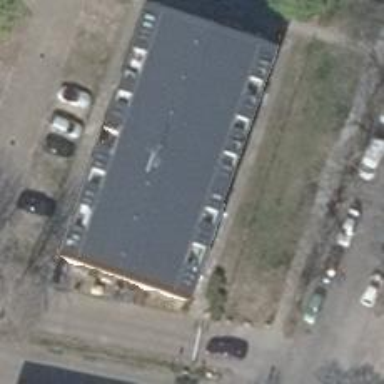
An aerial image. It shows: Kindergarten.